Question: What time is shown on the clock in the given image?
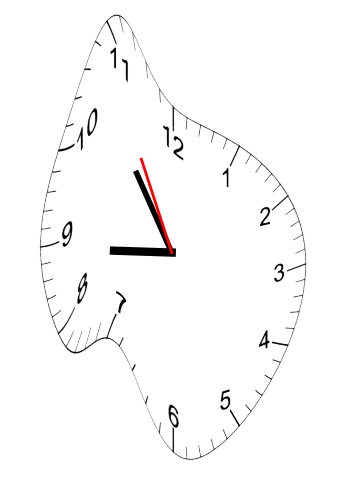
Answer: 08:53:55